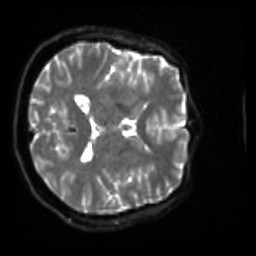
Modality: sbref
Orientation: axial
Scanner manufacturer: siemens
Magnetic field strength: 3 T
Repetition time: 4 s
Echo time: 0.0594 s